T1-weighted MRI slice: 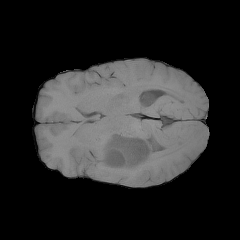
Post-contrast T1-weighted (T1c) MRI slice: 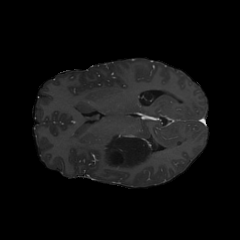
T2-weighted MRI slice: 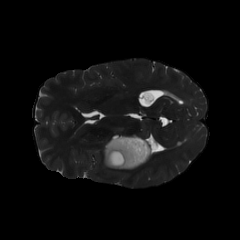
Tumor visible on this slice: yes